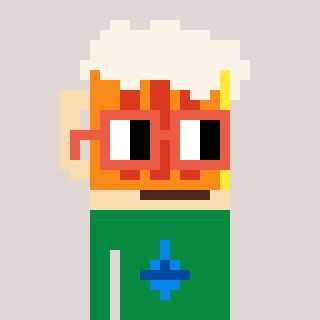
a pixel art character with square orange glasses, a beer-shaped head and a green-colored body on a warm background